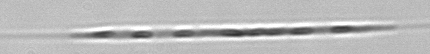
Label: Rhizosolenia